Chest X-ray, PA view. Patient: 22 years old, sex M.
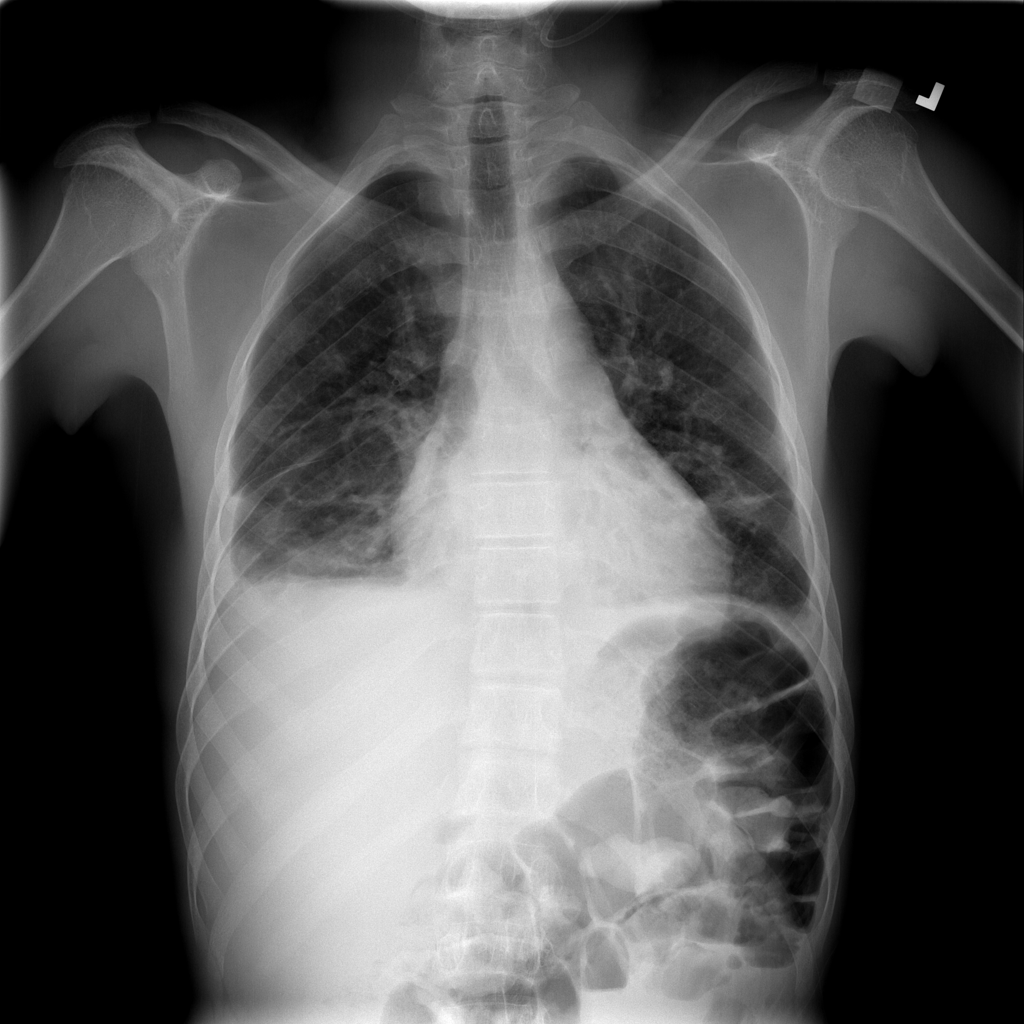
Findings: Atelectasis, Edema, Effusion